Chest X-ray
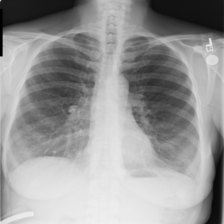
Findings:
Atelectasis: negative
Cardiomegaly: negative
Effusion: negative
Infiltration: negative
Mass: negative
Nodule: negative
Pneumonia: negative
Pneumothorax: negative
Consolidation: negative
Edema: negative
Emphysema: negative
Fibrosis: negative
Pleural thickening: negative
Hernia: negative